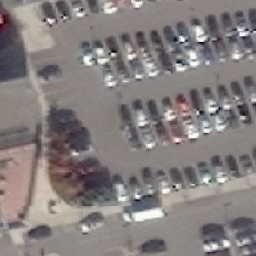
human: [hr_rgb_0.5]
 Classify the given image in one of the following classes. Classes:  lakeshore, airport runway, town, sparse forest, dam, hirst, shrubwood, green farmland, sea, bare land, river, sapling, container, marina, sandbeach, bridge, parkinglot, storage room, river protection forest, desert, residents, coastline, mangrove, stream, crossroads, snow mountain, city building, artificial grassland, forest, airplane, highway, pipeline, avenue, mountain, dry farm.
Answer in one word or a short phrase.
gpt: parkinglot